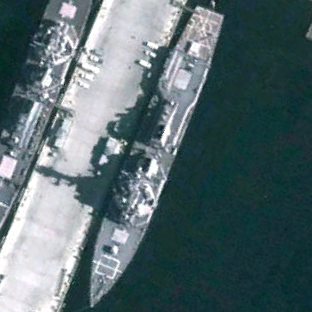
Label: destroyer